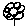
Label: flower